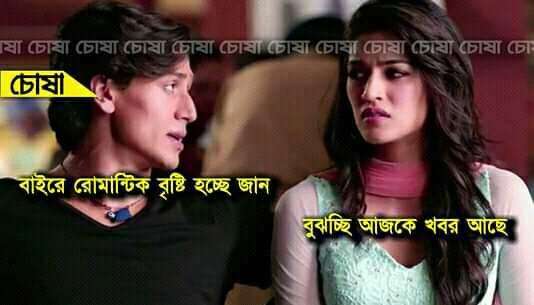
Caption: বাইরে রোমান্টিক বৃষ্টি হচ্ছে জান    বুঝচ্ছি আজকে খবর আছে
Label: non-hate